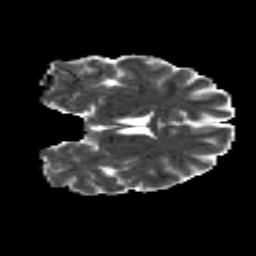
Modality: MD
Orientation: coronal
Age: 18
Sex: male
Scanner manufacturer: siemens
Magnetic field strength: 3 T
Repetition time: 8.8 s
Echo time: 0.085 s